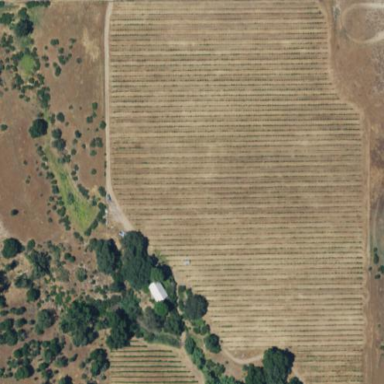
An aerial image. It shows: Vineyard growing grapes.